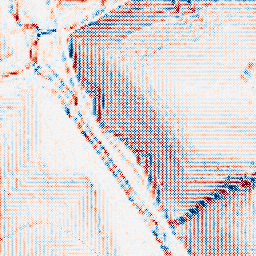
Category: wavelet
Decomposition family: wavelet_biorthogonal
Decomposition parameters: wavelet: bior1.3
level: 1
Upsampling method: sinc_hamming
Upsampling parameters: scale: 2
kernel_size: 16
Upsampling scale: 2